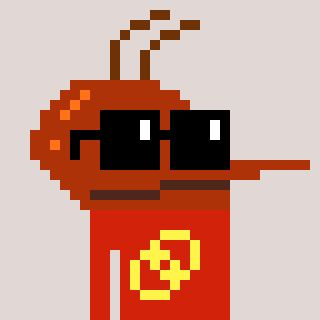
a pixel art character with square black sunglasses, a mosquito-shaped head and a red-colored body on a warm background